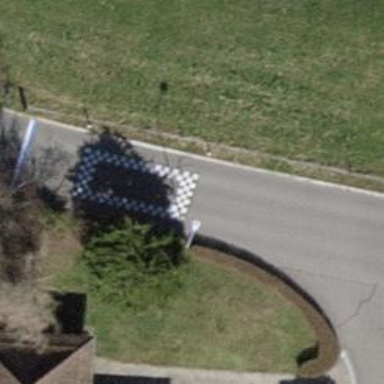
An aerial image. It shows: Traffic calming cushion.